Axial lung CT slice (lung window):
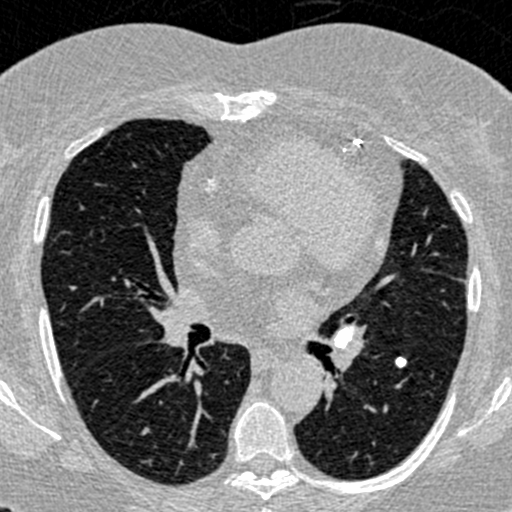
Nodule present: yes
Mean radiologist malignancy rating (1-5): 1